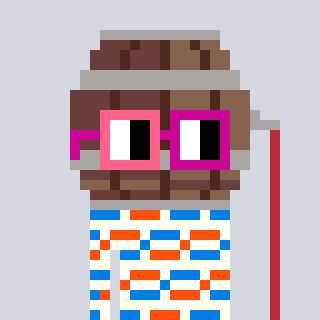
a pixel art character with square pink and red glasses, a wine barrel-shaped head and a grayscale-colored body on a cool background